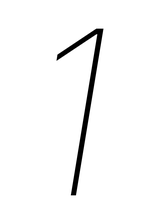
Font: Inter-Italic_Thin_Italic